Interaction volume radius: 5 \u00c5
Interaction volume height: 20 \u00c5
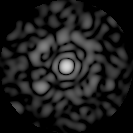
Disorder parameter: 0.7678